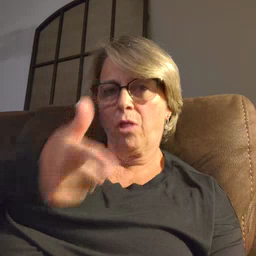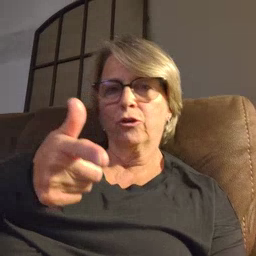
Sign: brother